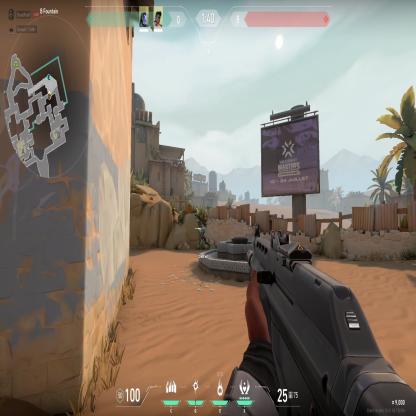
Label: teammate